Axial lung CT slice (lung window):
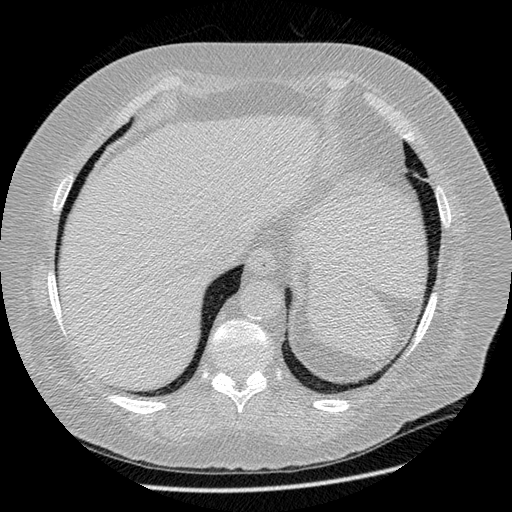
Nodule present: no